Interaction volume radius: 10 \u00c5
Interaction volume height: 25 \u00c5
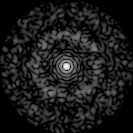
Disorder parameter: 0.8141